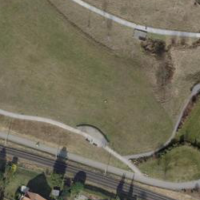
EUNIS habitat code: 25
Species observed at this site:
Medicago lupulina